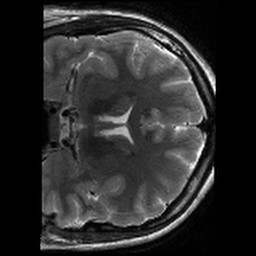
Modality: T2w
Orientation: coronal
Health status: healthy
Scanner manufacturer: siemens
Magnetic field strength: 3 T
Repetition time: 8.02 s
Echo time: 0.08 s